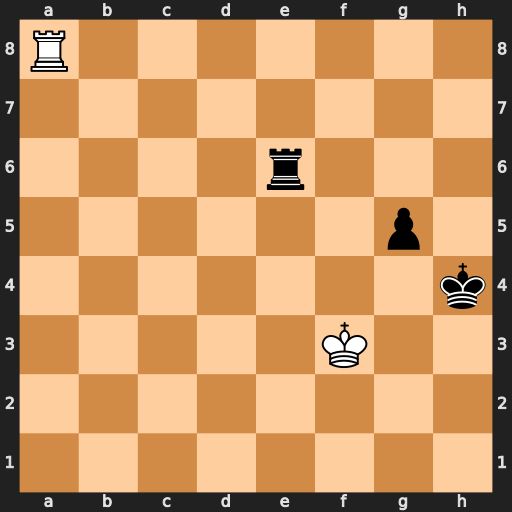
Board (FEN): R7/8/4r3/6p1/7k/5K2/8/8
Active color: w
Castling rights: -
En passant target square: -
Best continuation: Rh8+ Rh6 Rxh6#